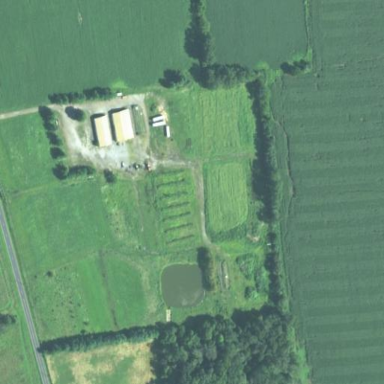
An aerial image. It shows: Vineyard.